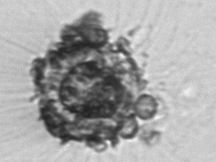
Label: unknown2